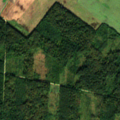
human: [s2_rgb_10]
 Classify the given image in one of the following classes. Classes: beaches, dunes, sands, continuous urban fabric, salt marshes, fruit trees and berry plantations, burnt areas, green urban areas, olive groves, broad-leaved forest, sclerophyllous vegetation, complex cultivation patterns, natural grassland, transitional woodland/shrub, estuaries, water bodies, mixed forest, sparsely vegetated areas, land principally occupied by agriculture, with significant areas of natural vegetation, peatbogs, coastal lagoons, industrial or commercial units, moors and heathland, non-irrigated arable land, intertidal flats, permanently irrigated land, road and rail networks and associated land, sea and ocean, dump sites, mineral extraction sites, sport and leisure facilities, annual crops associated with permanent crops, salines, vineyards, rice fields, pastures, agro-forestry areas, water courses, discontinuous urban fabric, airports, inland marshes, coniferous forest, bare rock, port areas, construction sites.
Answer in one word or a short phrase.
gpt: non-irrigated arable land, broad-leaved forest, mixed forest